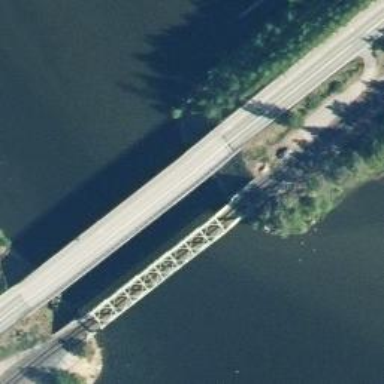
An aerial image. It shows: Railway bridge.